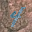
Label: 4